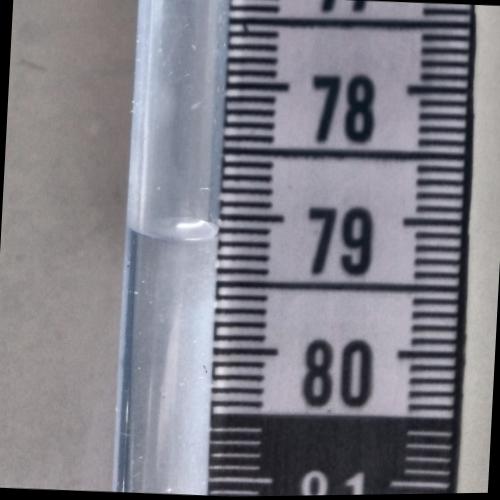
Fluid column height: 79.1 cm